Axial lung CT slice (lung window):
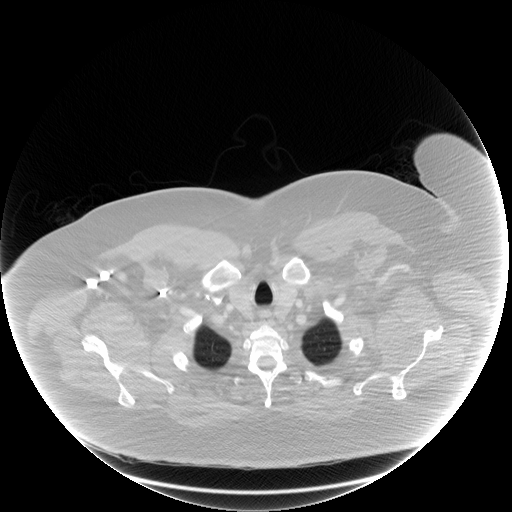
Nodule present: no